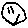
Label: smiley face